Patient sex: F
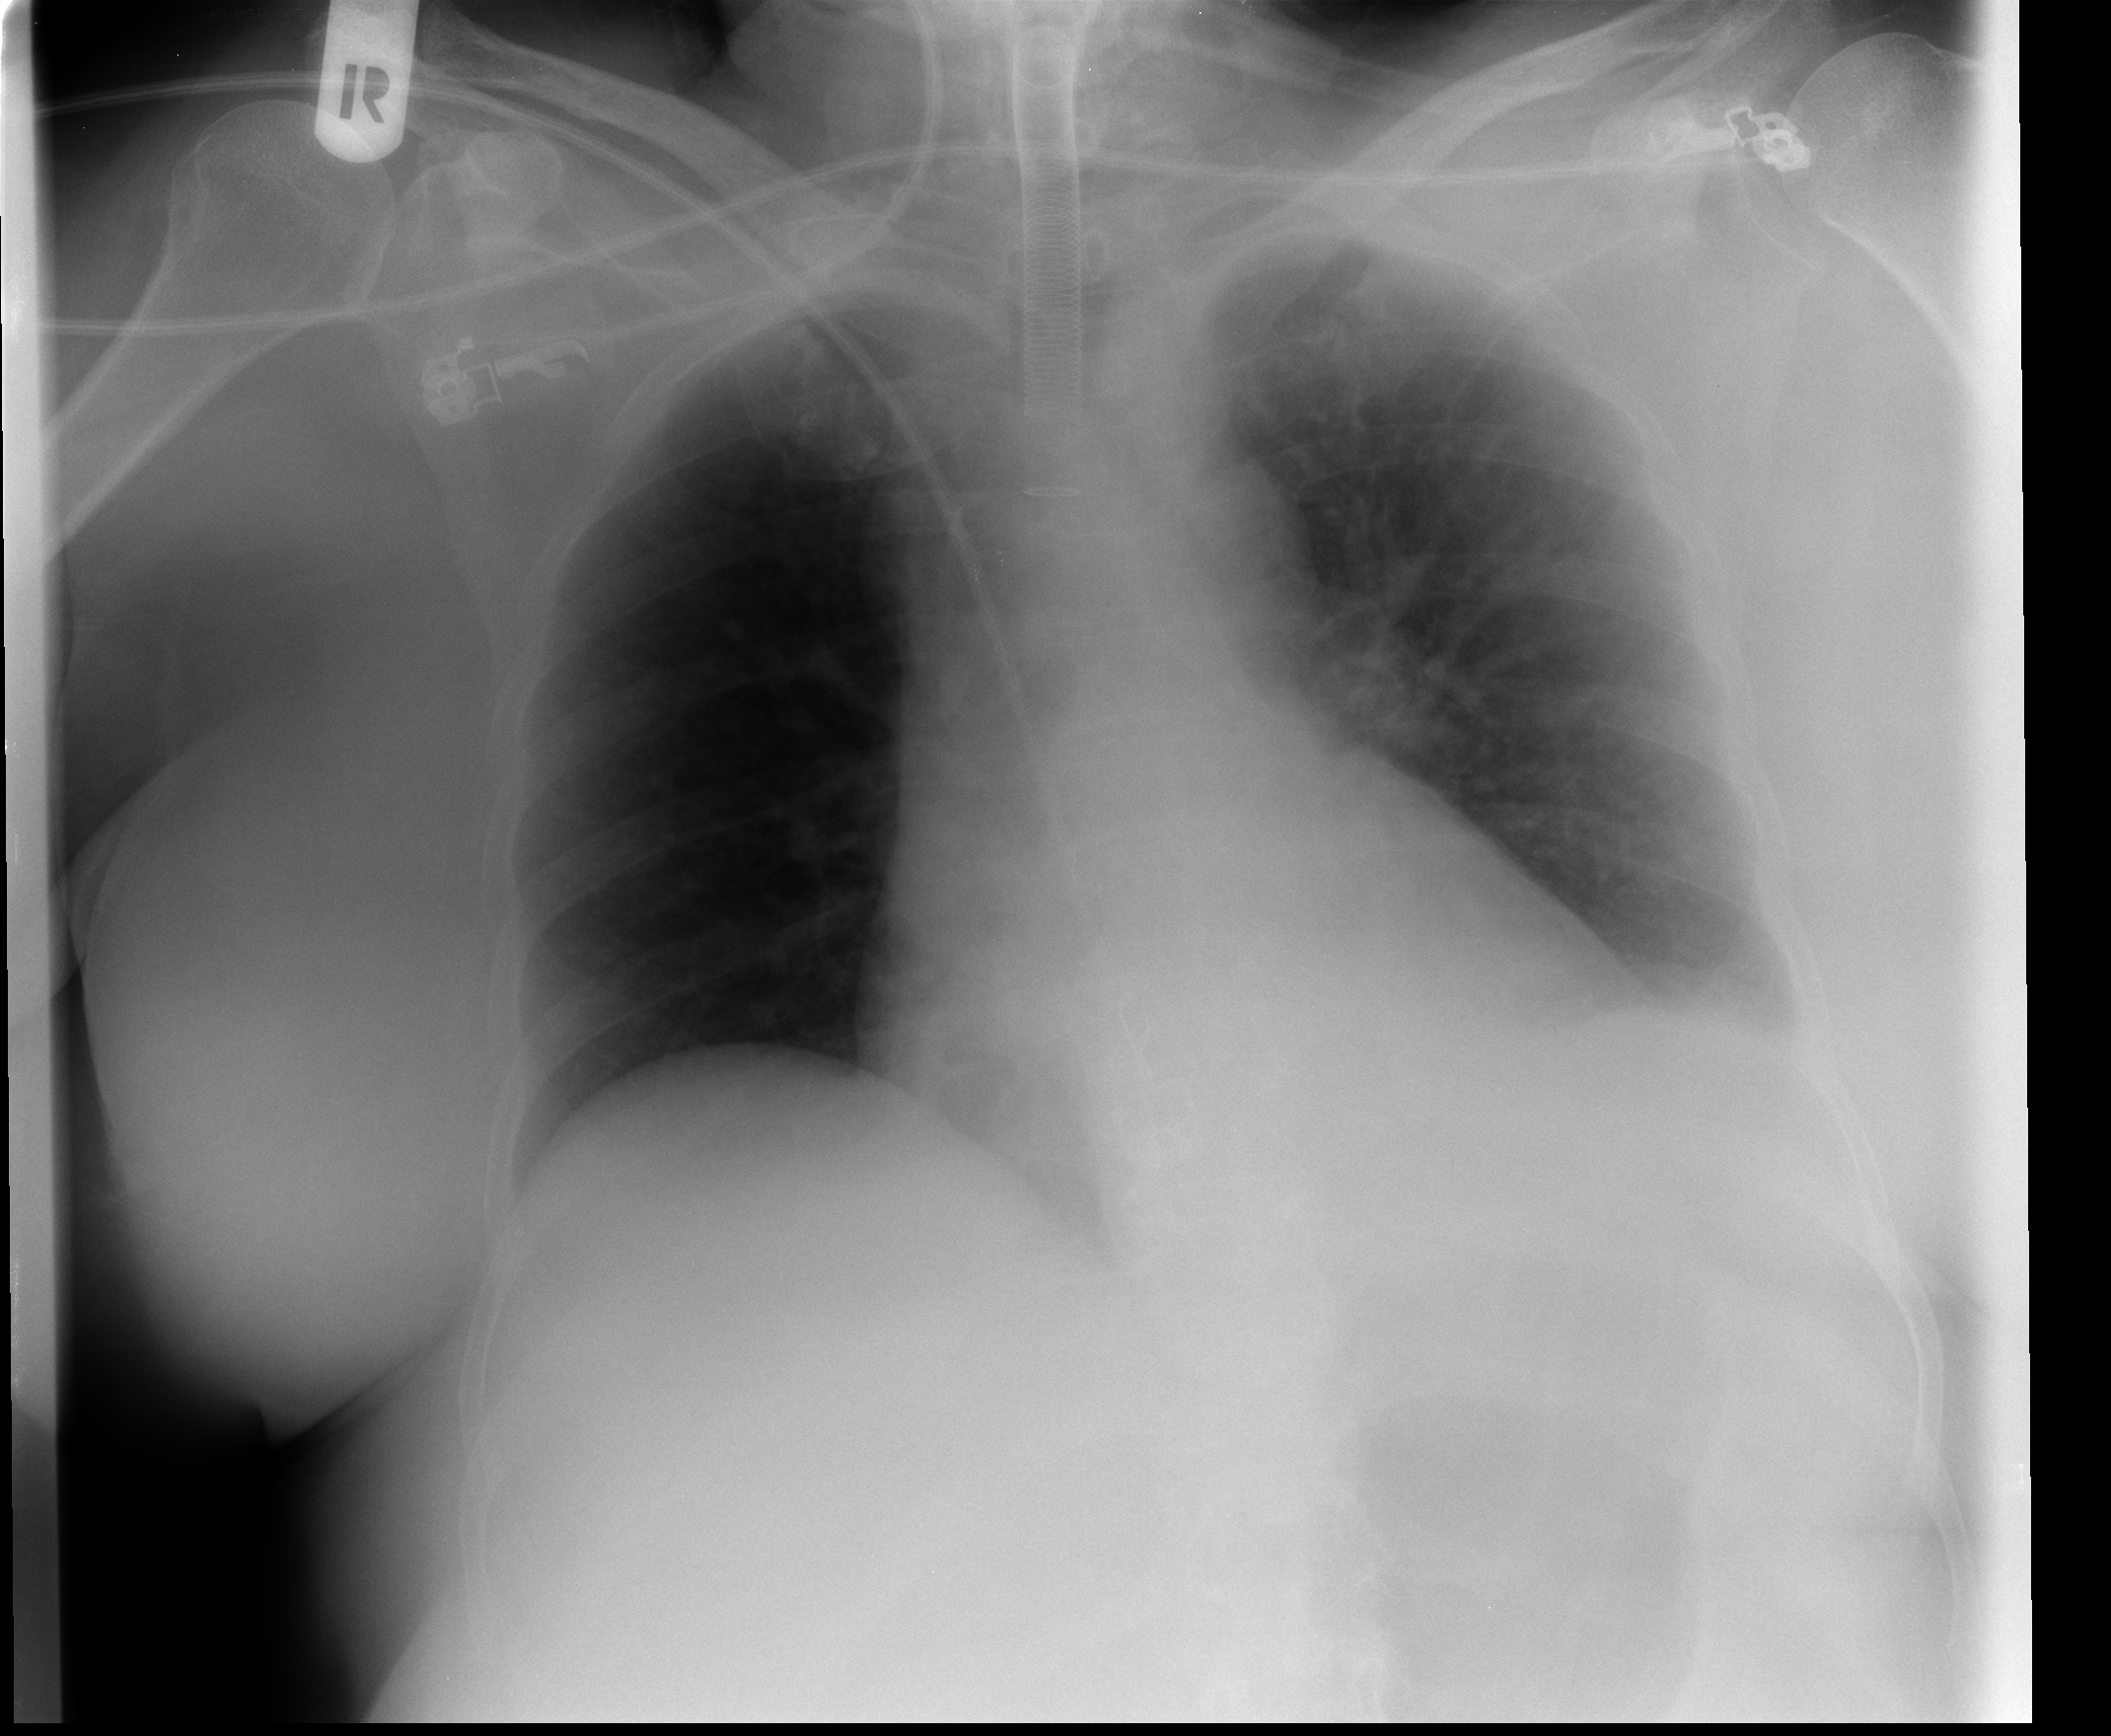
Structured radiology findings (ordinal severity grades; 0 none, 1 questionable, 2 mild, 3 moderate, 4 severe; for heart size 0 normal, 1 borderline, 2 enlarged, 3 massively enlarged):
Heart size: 0
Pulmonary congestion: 0
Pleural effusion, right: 0
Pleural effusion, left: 1
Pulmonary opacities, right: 0
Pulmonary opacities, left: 0
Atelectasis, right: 0
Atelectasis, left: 2